Chest X-ray:
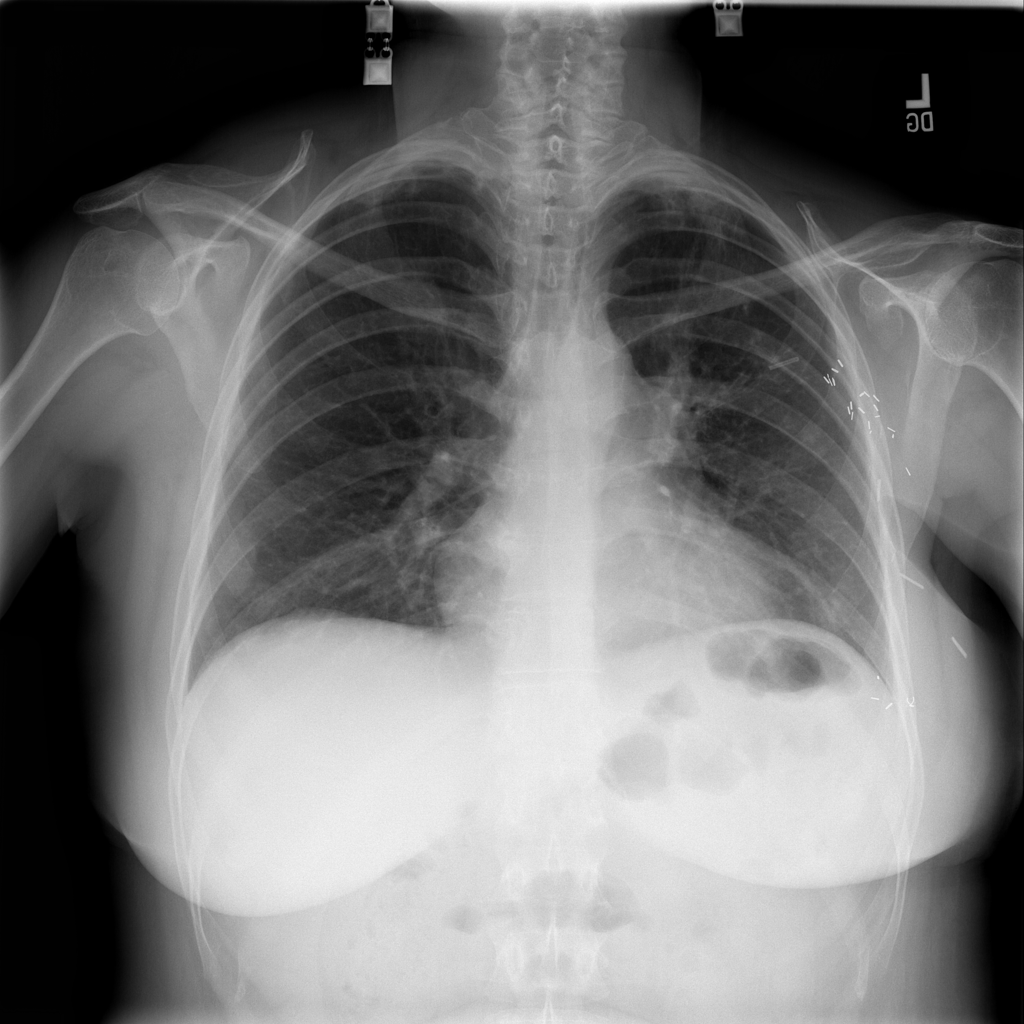
Findings: Fibrosis, Nodule
No abnormal finding: no